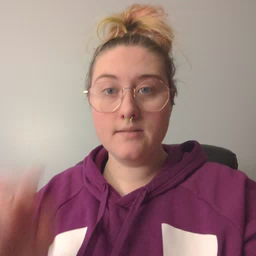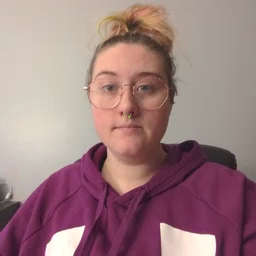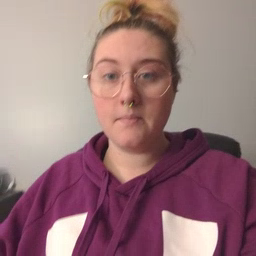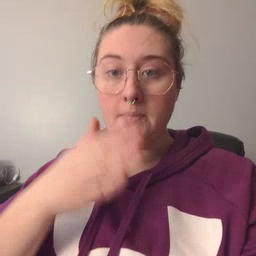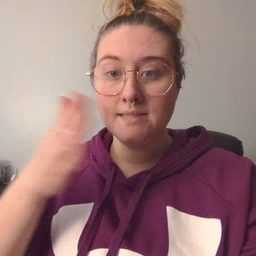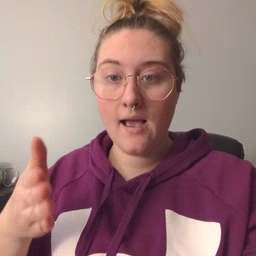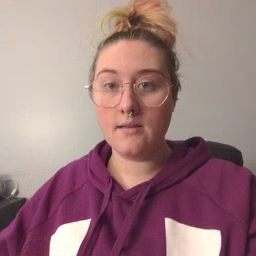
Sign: beside